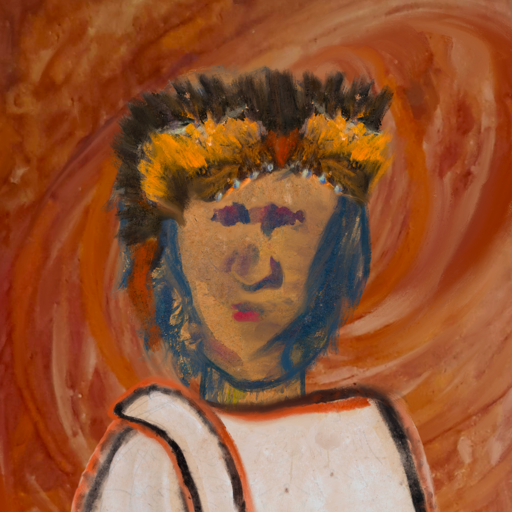
Background: Pious_Lady, Head And Neck Front: In_The_Sun, Face Front: In_The_Sun, Bust: Roy_Bahadur, Hair Front: InTheSun, Head Accessory: Gypsy_Queen, Second Necklace: Blank, Necklace: Blank, Baby: Blank